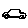
Label: car